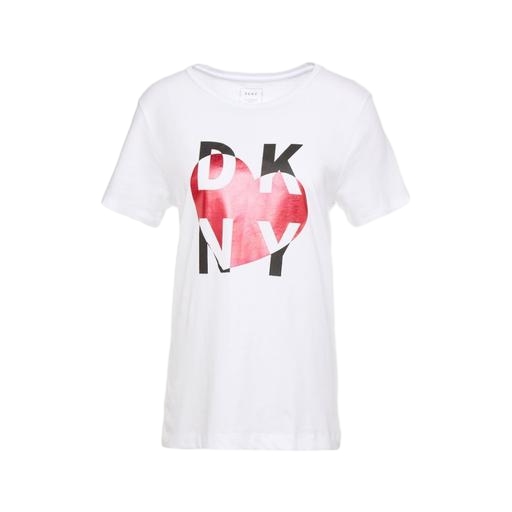
women's big red heart t-shirt, multicolor women’s white large t-shirt, graphic tee, white background